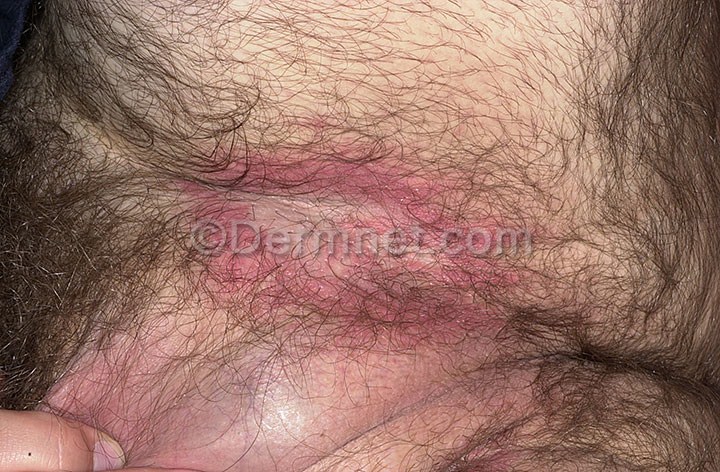
Disease: Tinea Ringworm Candidiasis and other Fungal Infections